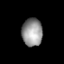
Tissue: lung
Cell type: Epithelial cells
Senescence score: 0.6965
Nuclear area (px): 564
Mean DAPI intensity: 147.862